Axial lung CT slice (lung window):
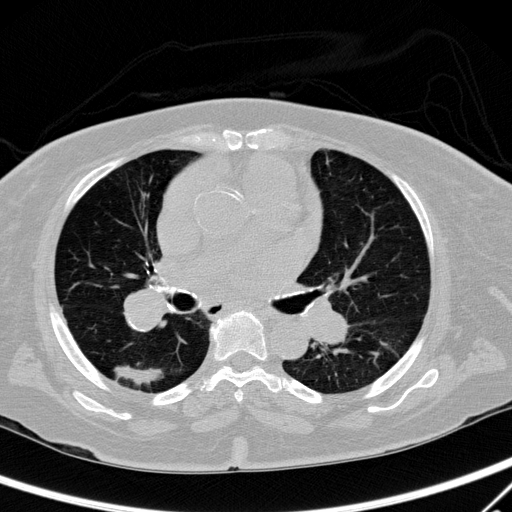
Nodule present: yes
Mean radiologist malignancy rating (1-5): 5